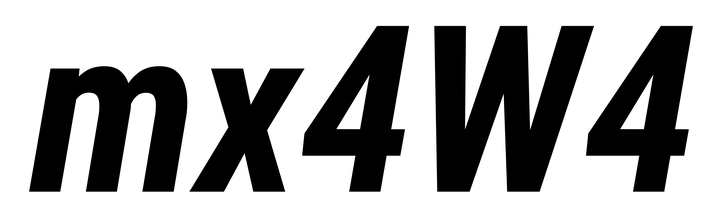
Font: Roboto-Italic_Condensed_Bold_Italic